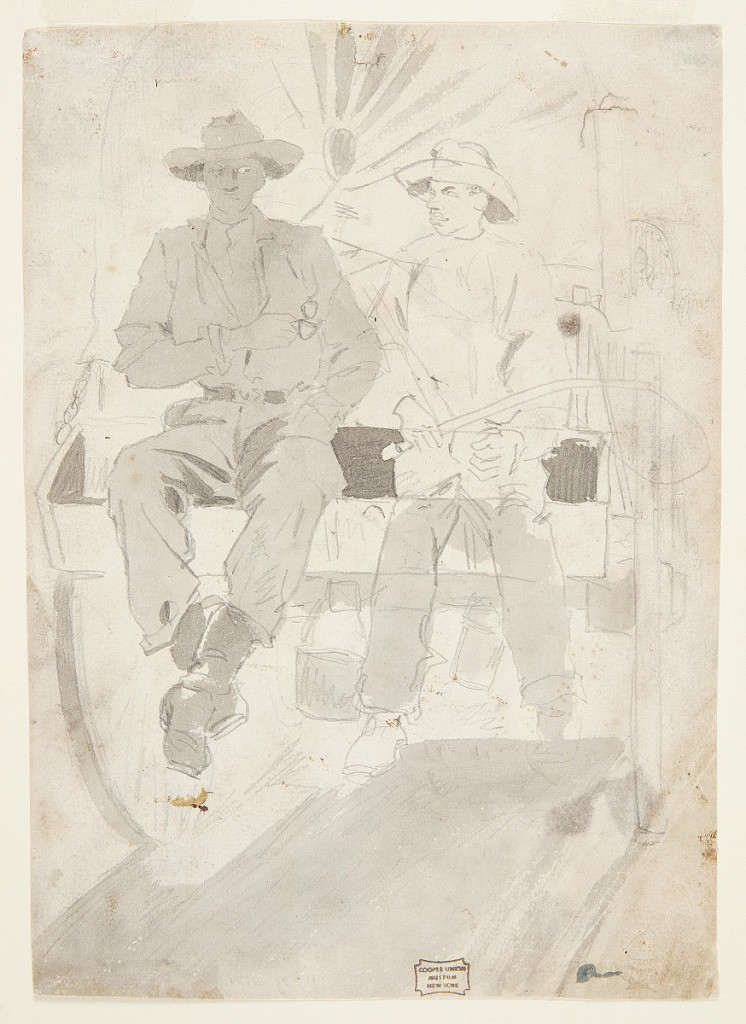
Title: Two Men in an Army Wagon
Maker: Winslow Homer, American, 1836–1910
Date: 1862
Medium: Graphite, brush and gray wash on cream wove paper
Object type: Drawing
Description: Recto: Frontal view of army wagon with two men.
Verso:  Four sketches of mules, one with rider.